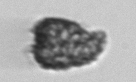
Label: Syracosphaera_pulchra